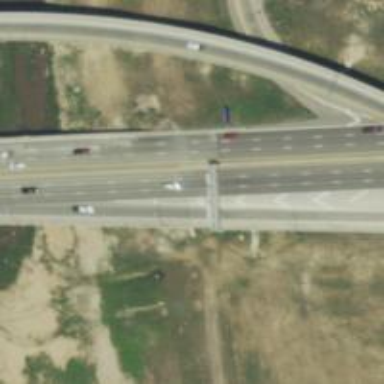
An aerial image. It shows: Bridge over motorway expressway.